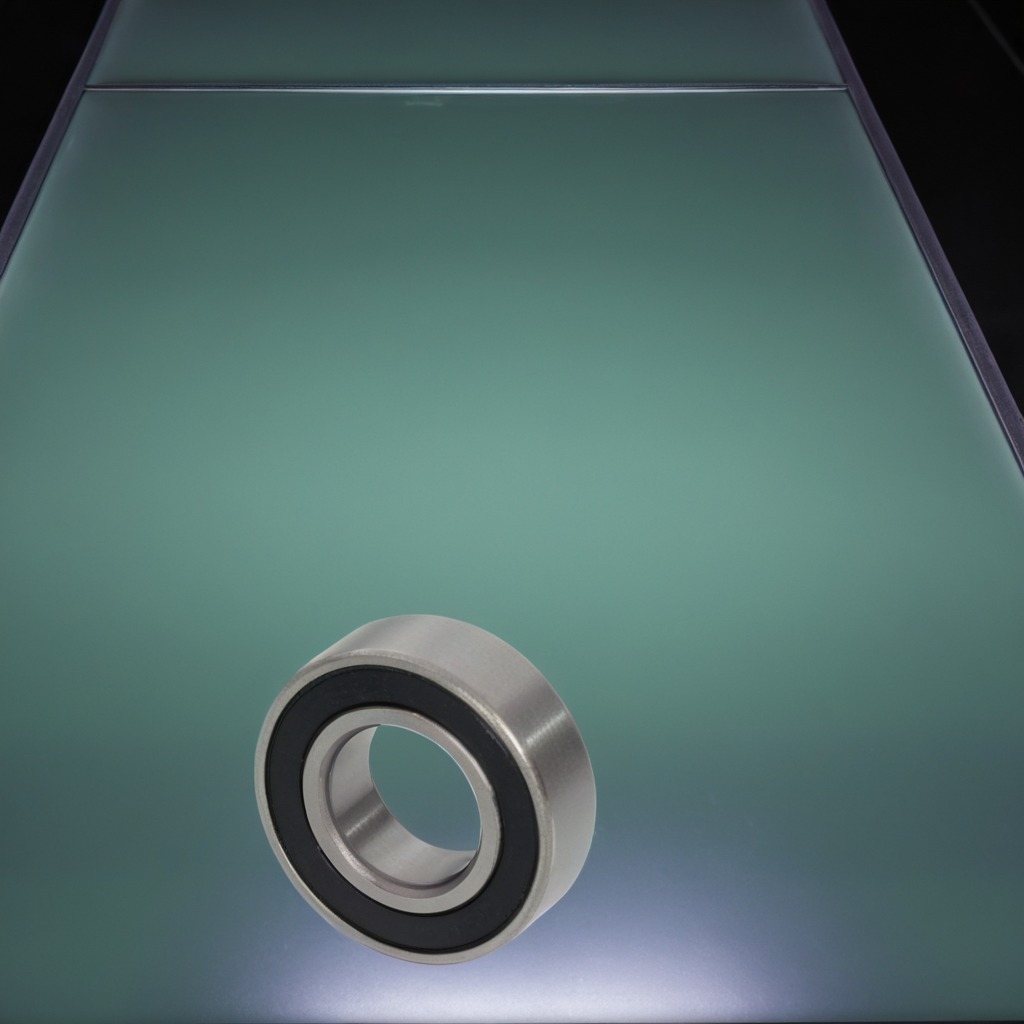
A metal ball bearing is lying on a clean empty table in a railway signal maintenance room lit by harsh overhead fluorescents photorealistic surface textures crisp shadows high dynamic range